Interaction volume radius: 5 \u00c5
Interaction volume height: 20 \u00c5
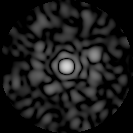
Disorder parameter: 0.8147